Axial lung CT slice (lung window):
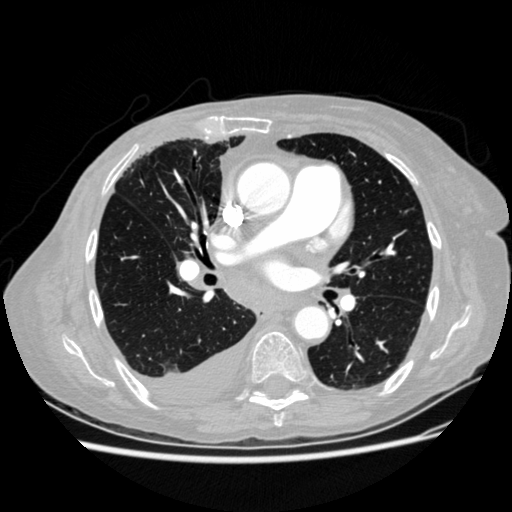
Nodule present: no